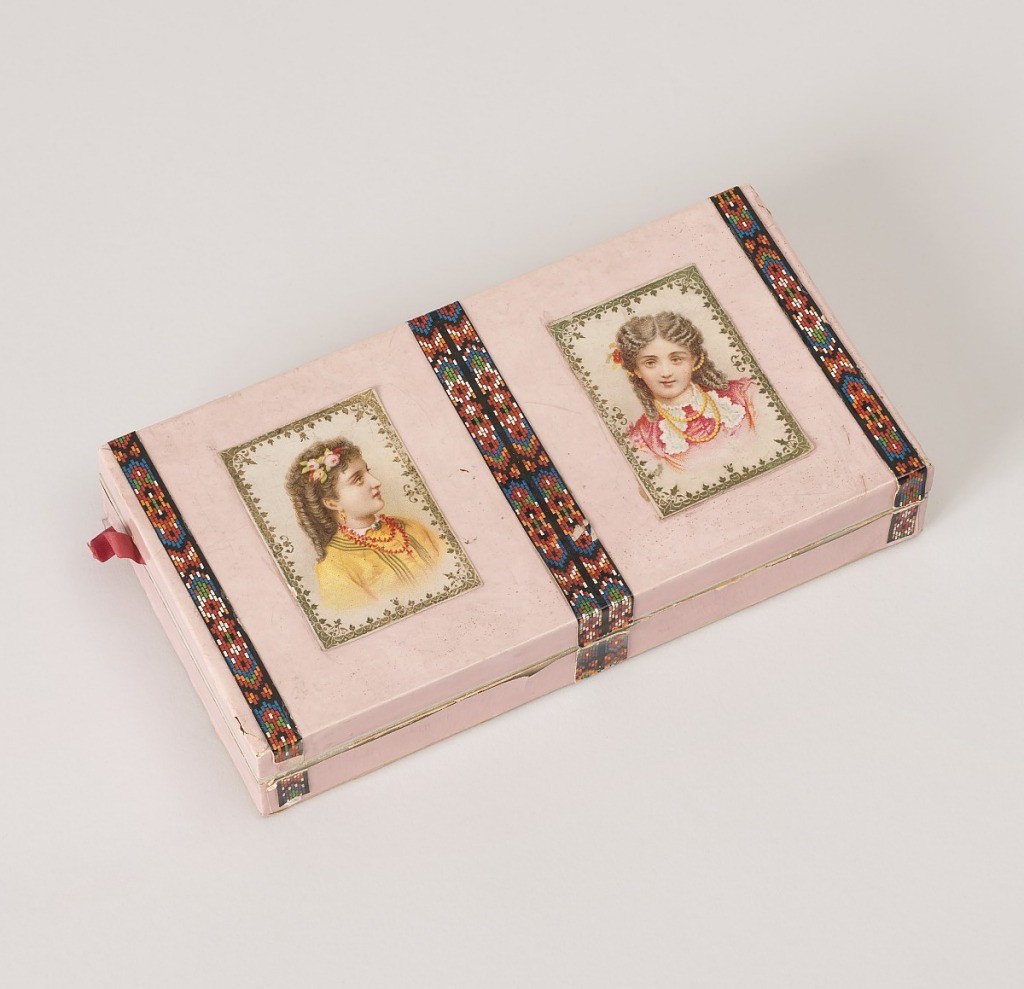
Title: Box and cover
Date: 1880–90
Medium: Cardboard and paper
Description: Rectangular box and cover (formerly paper-hinged) covered with glossy pink paper and with strips of multicolored paper framing two colored lithograph prints of young girls on the cover. Inside edged with lace paper.